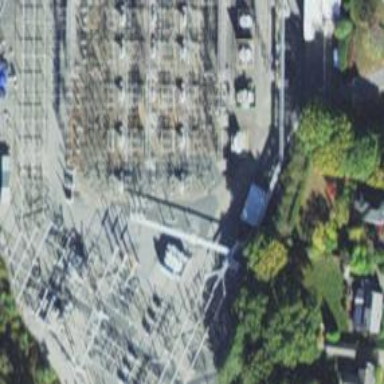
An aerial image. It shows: Switch used for power control.